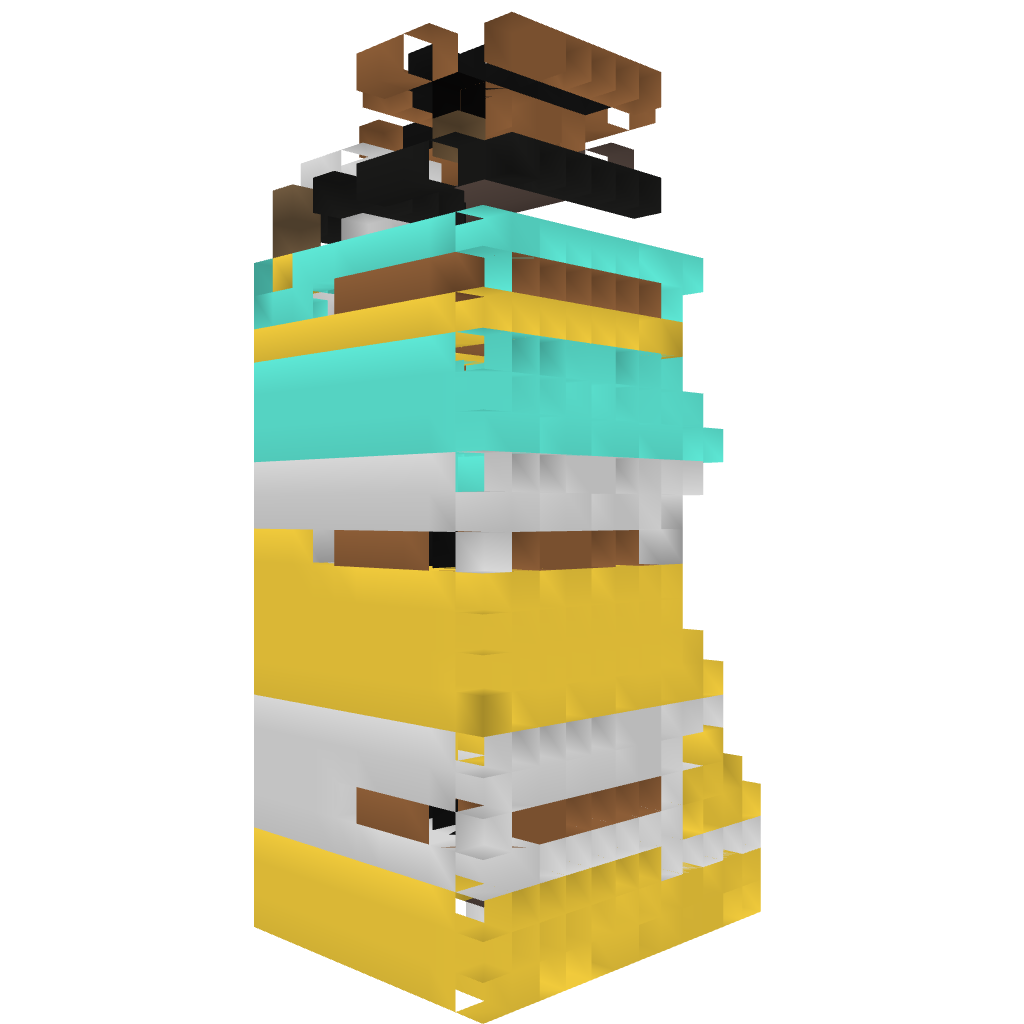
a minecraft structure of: Redstone Command Block Shop